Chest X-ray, PA view. Patient: 67 years old, sex F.
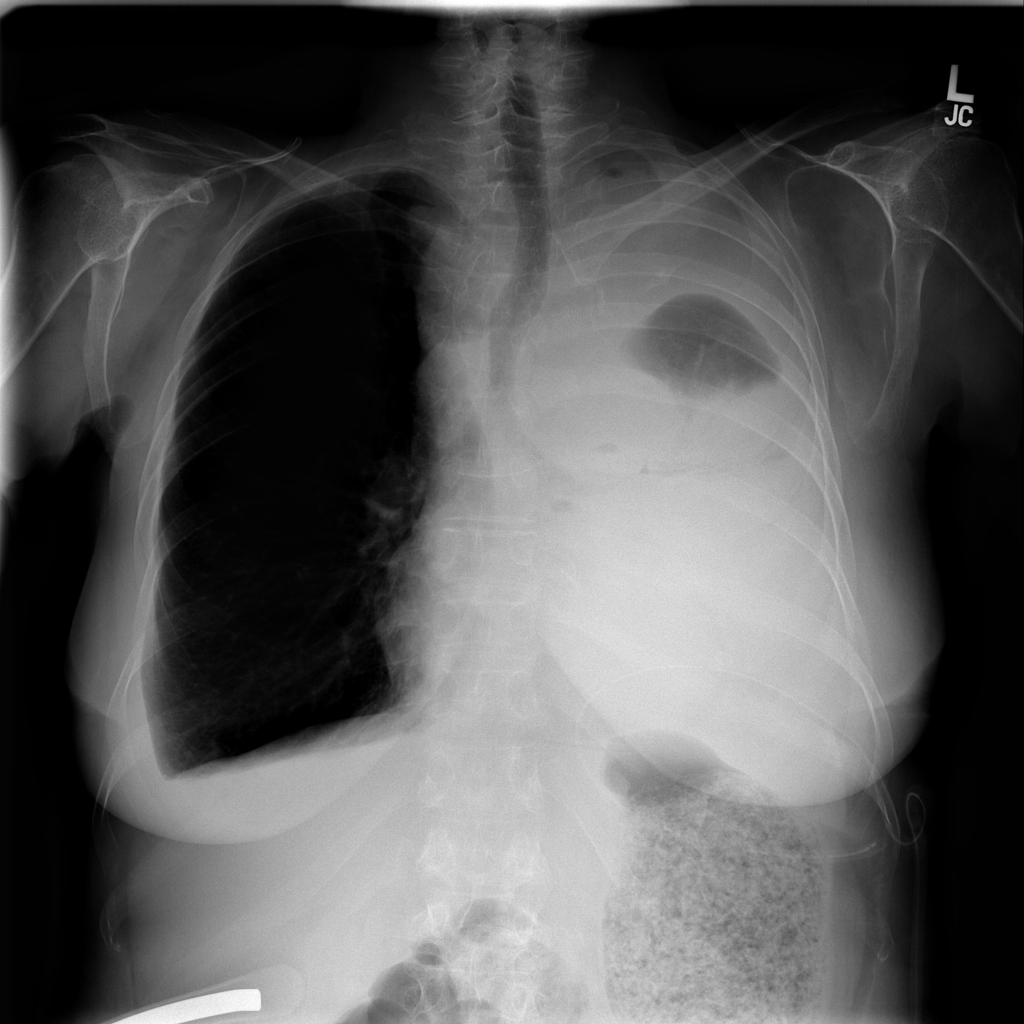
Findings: No Finding